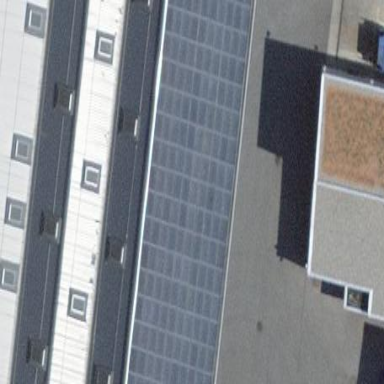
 consisting of solar photovoltaic panels."